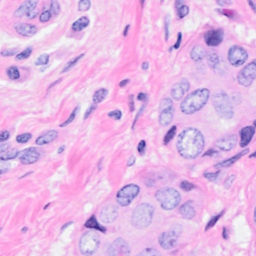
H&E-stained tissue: Breast